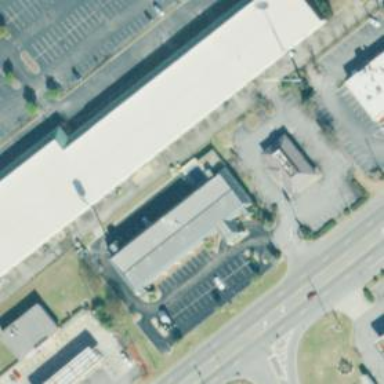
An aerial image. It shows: Retail building that is part of mall.